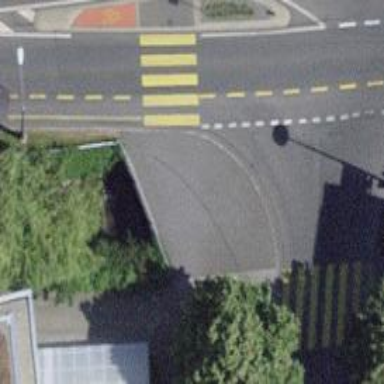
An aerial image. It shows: Kerb serving as barrier.